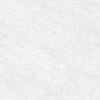
Label: no_change